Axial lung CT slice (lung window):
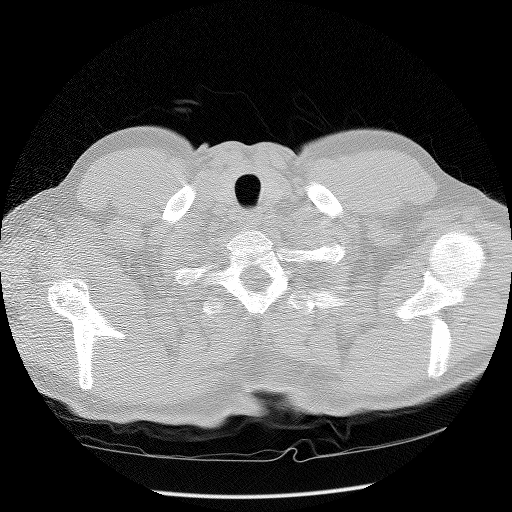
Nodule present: no